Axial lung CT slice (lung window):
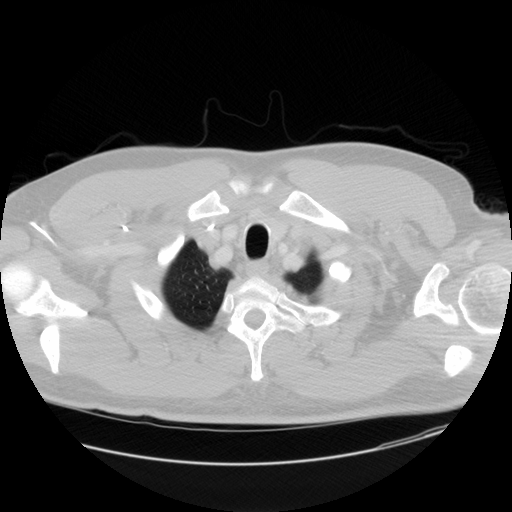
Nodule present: no